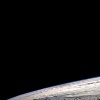
Label: space